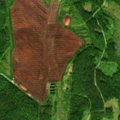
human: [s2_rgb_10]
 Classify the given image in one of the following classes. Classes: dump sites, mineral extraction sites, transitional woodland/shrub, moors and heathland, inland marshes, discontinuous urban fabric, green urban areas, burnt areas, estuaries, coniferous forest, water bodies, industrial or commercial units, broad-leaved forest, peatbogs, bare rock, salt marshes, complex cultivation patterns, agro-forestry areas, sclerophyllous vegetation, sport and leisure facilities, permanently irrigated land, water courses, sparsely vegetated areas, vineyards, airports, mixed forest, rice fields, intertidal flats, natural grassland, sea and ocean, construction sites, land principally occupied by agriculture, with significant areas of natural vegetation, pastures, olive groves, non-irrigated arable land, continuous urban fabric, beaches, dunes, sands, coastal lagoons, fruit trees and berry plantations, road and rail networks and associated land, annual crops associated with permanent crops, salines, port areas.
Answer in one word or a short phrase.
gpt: coniferous forest, mixed forest, transitional woodland/shrub, peatbogs